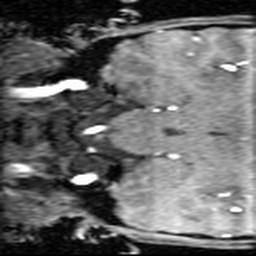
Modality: angio
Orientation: coronal
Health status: ill
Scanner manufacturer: siemens
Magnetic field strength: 1.5 T
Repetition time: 0.039 s
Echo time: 0.00502 s